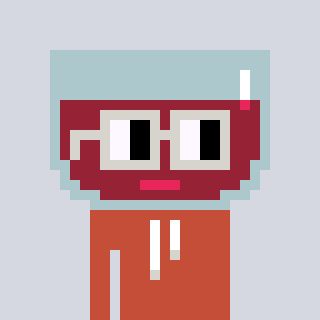
a pixel art character with square light gray glasses, a wine-shaped head and a rust-colored body on a cool background